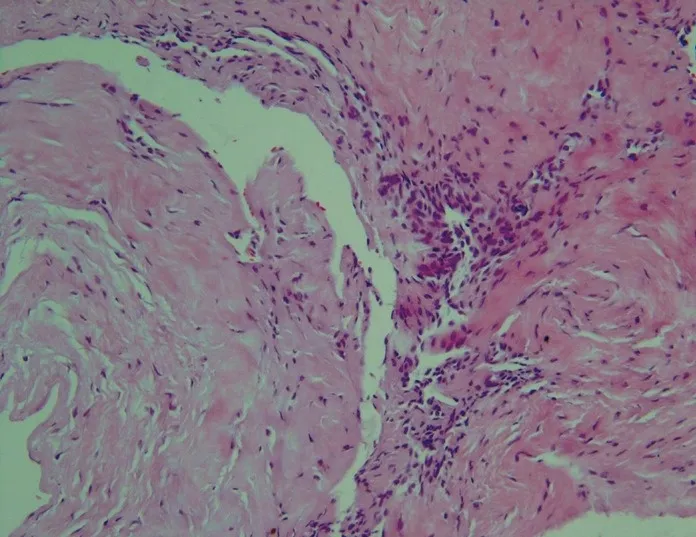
Microscopic view of the ganglion cyst.
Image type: pathology (h&e)